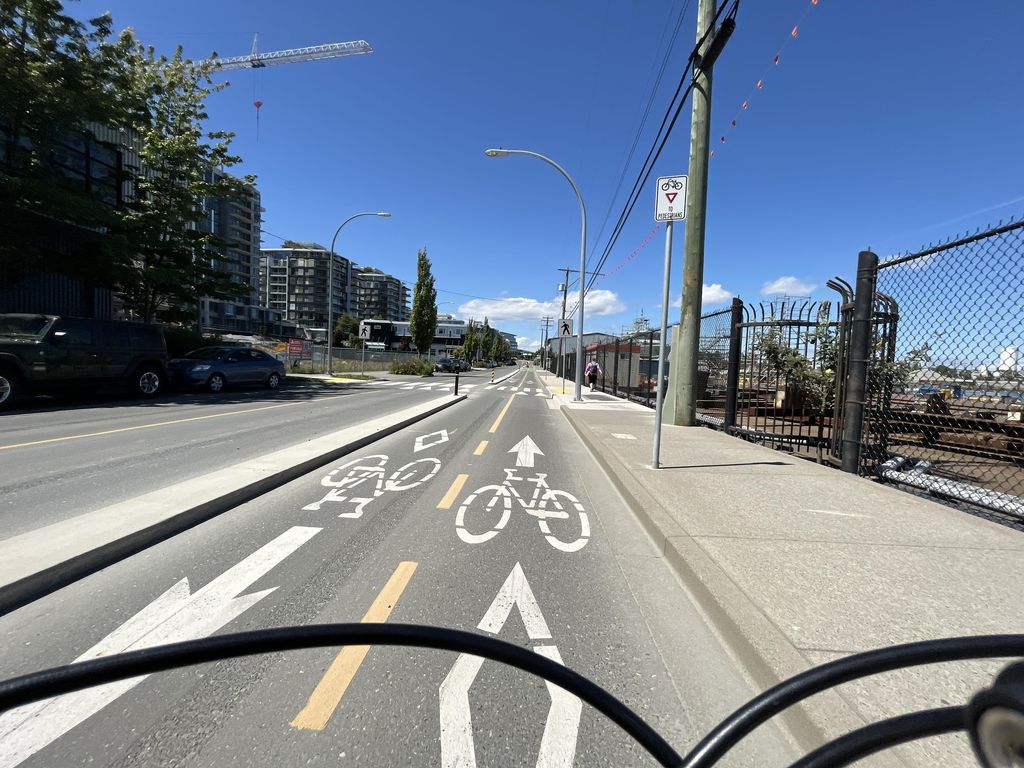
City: victoria